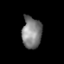
Tissue: lung
Cell type: Others
Senescence score: 0.1215
Nuclear area (px): 603
Mean DAPI intensity: 127.635